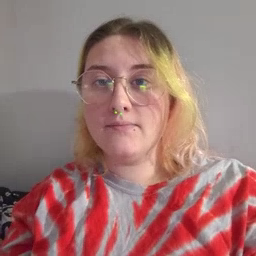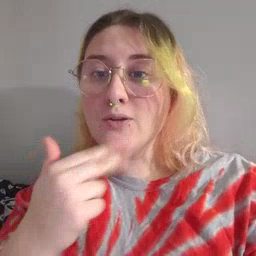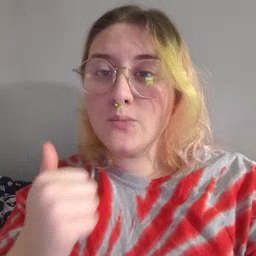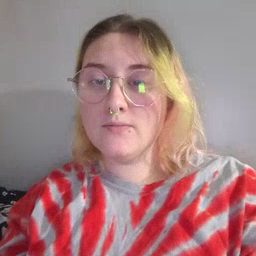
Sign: cute